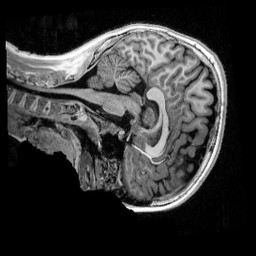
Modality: UNIT1_denoised
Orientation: sagittal
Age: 10
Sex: male
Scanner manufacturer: siemens
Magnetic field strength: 3 T
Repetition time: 4 s
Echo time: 0.00303 s